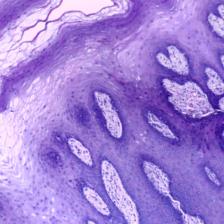
Diagnosis: Normal